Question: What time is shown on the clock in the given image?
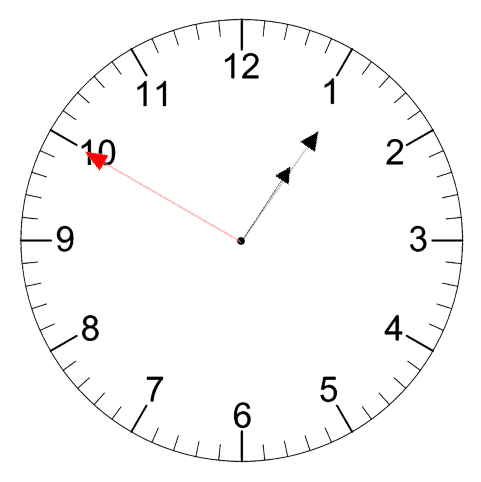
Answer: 01:05:50